Question: I am trying to run an exe from C#
'''
ProcessStartInfo si = new ProcessStartInfo
(
ExePath, InputImageFilePath +" "+
numericUpDownResize.Value +" "+
numericUpDownPad.Value+" "+
numericUpDownWindow.Value
);
si.UseShellExecute = true;
si.CreateNoWindow = true;
si.WindowStyle = ProcessWindowStyle.Normal;
si.Verb = "runas";
Process process = Process.Start(si);
process.WaitForExit();
int indexOfLastSlash = ExePath.LastIndexOf(@"");
string outputFilePath = ExePath.Substring(0, indexOfLastSlash);
OutputImage = new Bitmap(outputFilePath + @"\output.jpg");
'''
When I run the exe from command line prompt, it works fine as expected and the JPEG is created. But when I try the C# program, after allowing the program run once through UAC, I see the command line prompt open and display the status. But the output image is not produced.
Is there something that I miss?
## Update
After adding the Manifest as suggested by Moxplod, I was going through the security settings. Does the highlighted box I have shown need to be checked green like the other few?

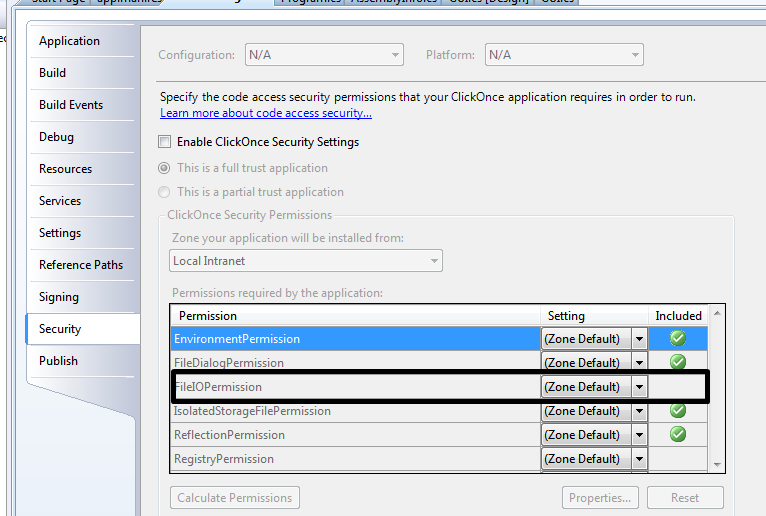
Answer: Does program produce output image in the current directory? Because you are checking for image in the directory that contains executable which may be different from current directory.